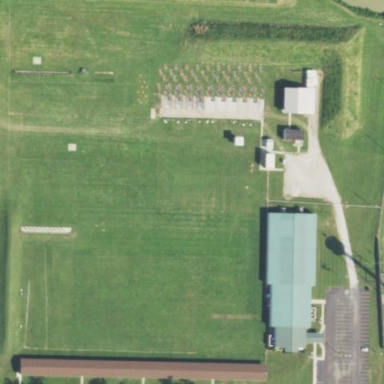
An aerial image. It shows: Shooting range pitch located in military range.